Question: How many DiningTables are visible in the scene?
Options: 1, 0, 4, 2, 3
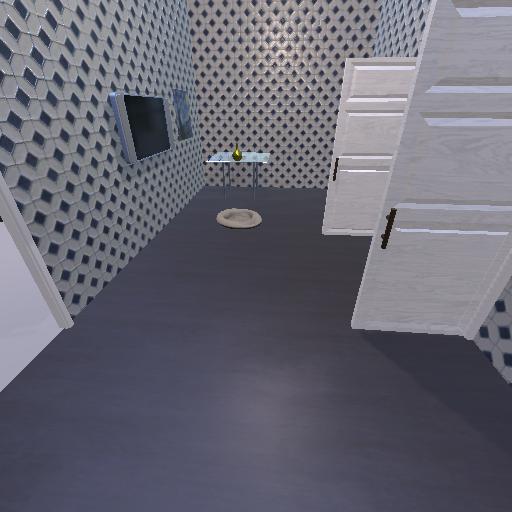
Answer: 1